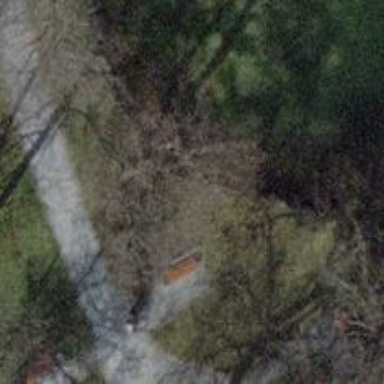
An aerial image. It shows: Bench.